Question: I have an Excel file which contains some data in a 2d array.

What I want to do is to create a macro which can replace the asterisk '*' by the header of the column of the table (toto, or tata, or titi).
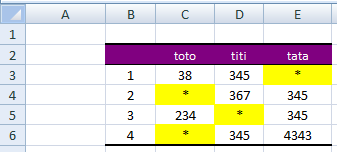
Answer: Using just worksheet tools (no VBA):
- 'Ctrl-F'- - 'Find All'- 'Ctrl-A'- 'Close'- '=C$2'- 'Ctrl-Enter'